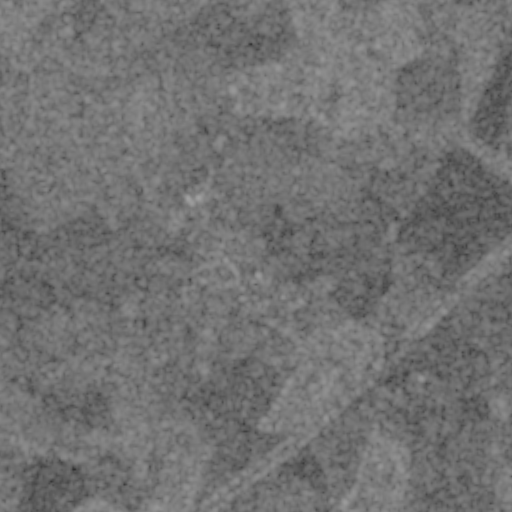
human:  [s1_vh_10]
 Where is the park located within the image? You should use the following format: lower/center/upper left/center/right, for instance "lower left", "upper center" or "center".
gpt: The park is located in the center of the image.
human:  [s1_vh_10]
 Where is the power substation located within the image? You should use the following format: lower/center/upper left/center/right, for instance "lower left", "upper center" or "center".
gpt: The power substation is located in the center of the image.
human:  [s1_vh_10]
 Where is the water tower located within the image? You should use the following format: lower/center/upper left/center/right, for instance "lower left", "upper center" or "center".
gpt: The water tower is located in the lower center of the image.
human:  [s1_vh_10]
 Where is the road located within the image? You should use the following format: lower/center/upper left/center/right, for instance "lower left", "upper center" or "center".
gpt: There is no road in the image.

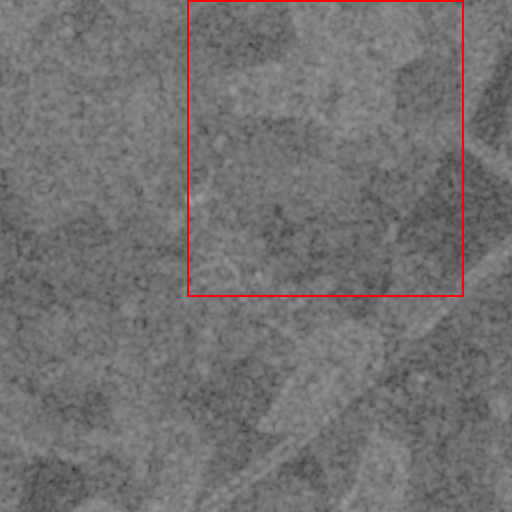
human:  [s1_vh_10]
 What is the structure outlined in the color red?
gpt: The structure outlined in red is a crop field.
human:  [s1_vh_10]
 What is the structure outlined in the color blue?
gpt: There is no blue outline.